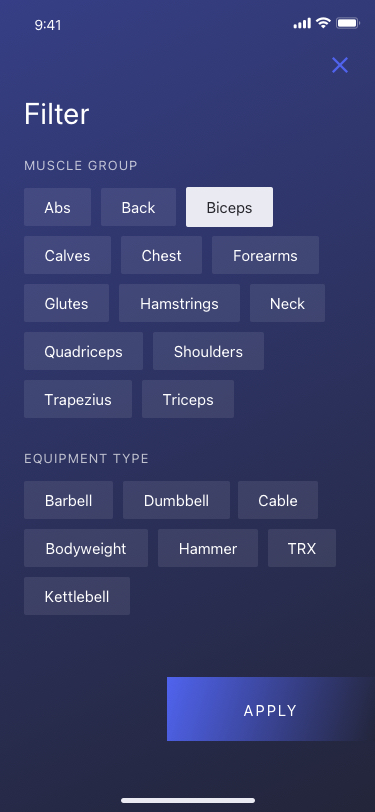
Text in this UI design:
MUSCLE GROUP
EQUIPMENT TYPE